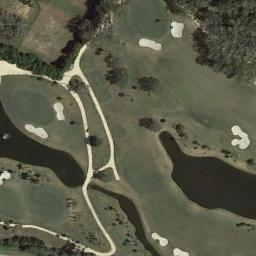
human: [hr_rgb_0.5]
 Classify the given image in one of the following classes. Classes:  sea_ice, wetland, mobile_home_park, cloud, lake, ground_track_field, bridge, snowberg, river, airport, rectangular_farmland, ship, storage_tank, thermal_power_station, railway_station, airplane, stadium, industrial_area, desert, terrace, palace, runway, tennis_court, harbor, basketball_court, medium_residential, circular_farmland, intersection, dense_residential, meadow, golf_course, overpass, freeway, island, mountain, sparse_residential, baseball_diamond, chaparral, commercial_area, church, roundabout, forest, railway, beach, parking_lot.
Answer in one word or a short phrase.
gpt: golf_course